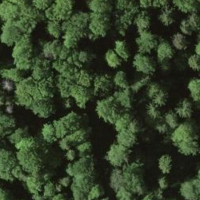
EUNIS habitat code: 41
Species observed at this site:
Cardamine heptaphylla